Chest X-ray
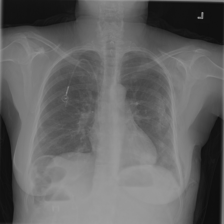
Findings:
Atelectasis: negative
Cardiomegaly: negative
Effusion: negative
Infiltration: negative
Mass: negative
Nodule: positive
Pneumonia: negative
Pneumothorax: negative
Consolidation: negative
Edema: negative
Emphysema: negative
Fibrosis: negative
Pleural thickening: negative
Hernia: negative